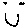
Label: smiley face